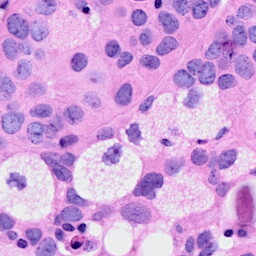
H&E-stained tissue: Breast